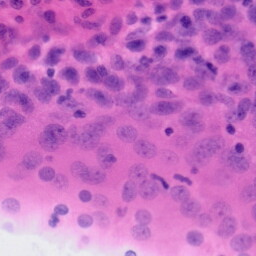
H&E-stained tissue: Tonsil